Question: I want to restyle a WPF ComboBox which is formatted to be a drop-list type, BUT remove the selected TextBox which gets populated with the selected contents and just replace it with some static text and an image which remains constant, simulating a button like look.
So in effect it becomes a button-drop-list, so when I select an item from the drop list, I can populate another control via command bindings with its selected value and the button style remains.
Basically something like this crude picture I've hacked together.

I've seen examples of button with context menus, but I don't like the idea, and a ComboBox fits my needs perfectly in terms of function and easy command and data binding.
I know it can be done, but I lost faith in my ablity after reading overly confusing examples based on other controls. I couldn't find an example detailing my needs to learn from.
Cheers
DIGGIDY
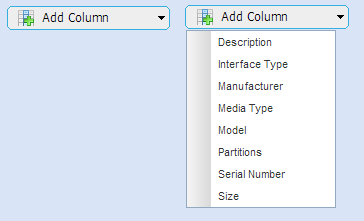
Answer: After much playing around, I decided the better option was to go for a button with bound context menu, this worked out to be the better solution in the end.
Thanks for your help Marc.